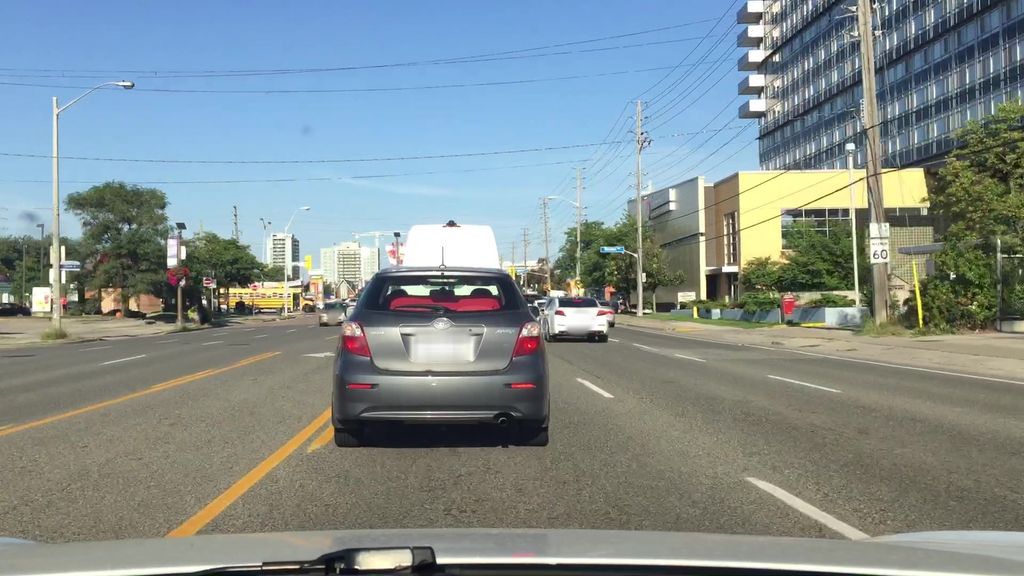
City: toronto